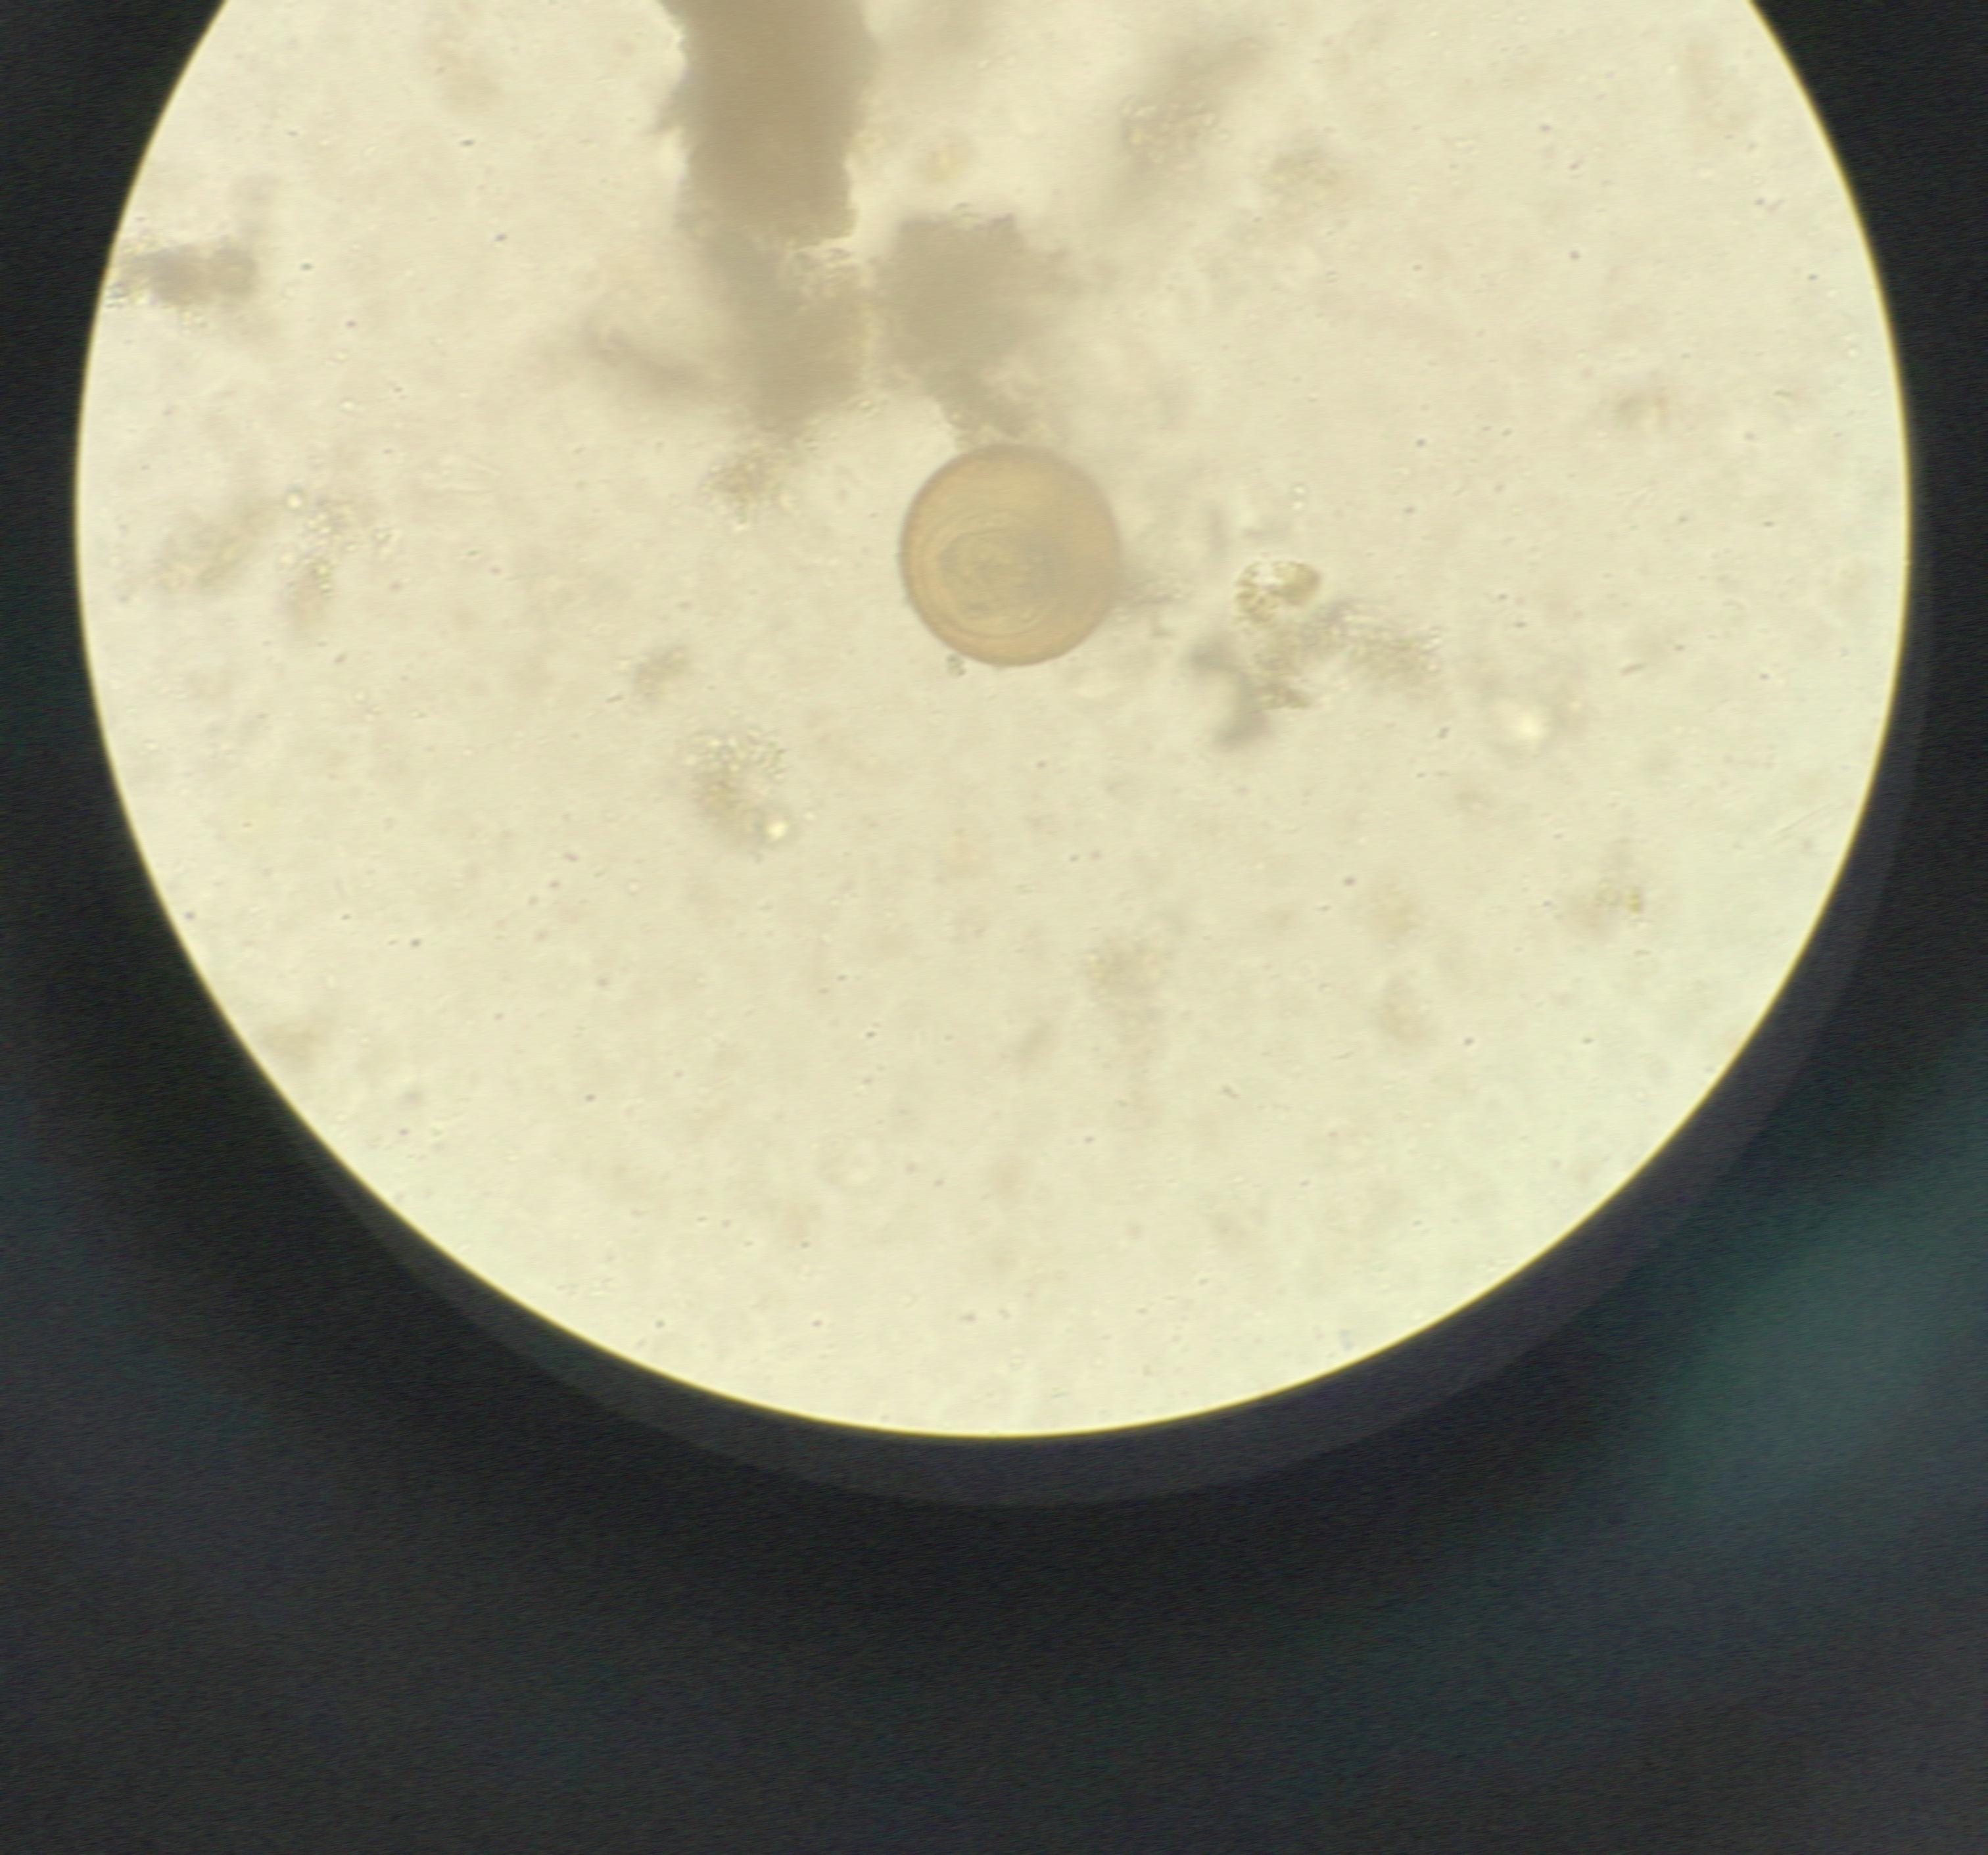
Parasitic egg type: Hymenolepis diminuta